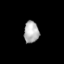
Tissue: lung
Cell type: Epithelial cells
Senescence score: 0.2378
Nuclear area (px): 320
Mean DAPI intensity: 175.194